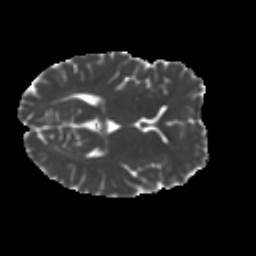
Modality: MD
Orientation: axial
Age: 28
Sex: male
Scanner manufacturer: ge
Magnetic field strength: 3 T
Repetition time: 7.8 s
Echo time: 0.0606 s